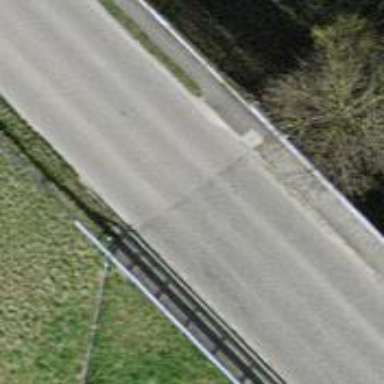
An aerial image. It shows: Tertiary road with bridge.